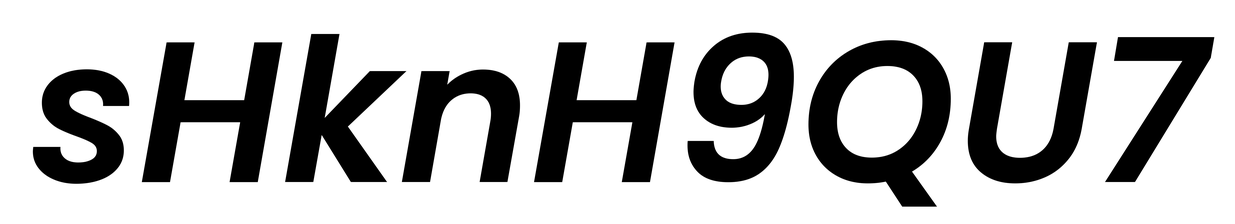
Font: Poppins-SemiBoldItalic